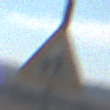
Verkehrszeichen: KinderRechts
Umgebung: Outdoor, Nature
Tageszeit: Midday
Wetter: Clear
Licht: Natural
Jahreszeit: NotSpecified
Kontrast: HighContrast